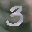
Label: 3